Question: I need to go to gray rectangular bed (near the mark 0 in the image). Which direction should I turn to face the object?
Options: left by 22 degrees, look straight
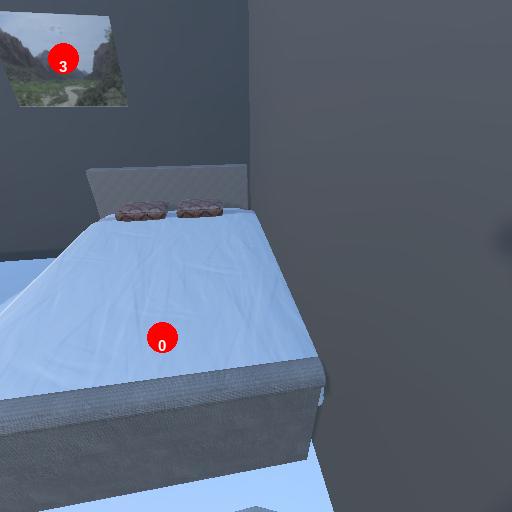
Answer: left by 22 degrees